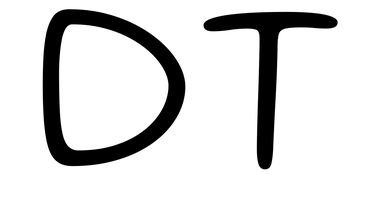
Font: Gluten_ExtraLight